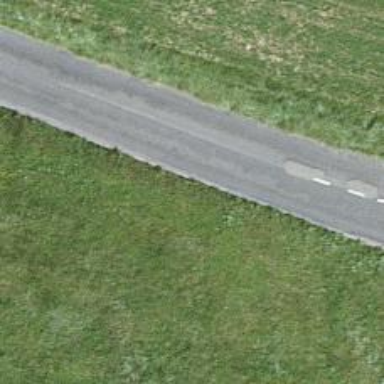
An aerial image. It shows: Unclassified road with asphalt surface.